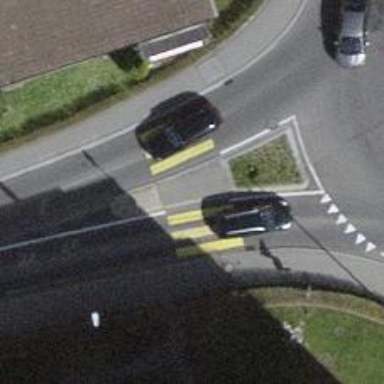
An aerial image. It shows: Uncontrolled zebra crossing with marked island on the road.